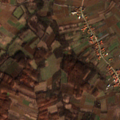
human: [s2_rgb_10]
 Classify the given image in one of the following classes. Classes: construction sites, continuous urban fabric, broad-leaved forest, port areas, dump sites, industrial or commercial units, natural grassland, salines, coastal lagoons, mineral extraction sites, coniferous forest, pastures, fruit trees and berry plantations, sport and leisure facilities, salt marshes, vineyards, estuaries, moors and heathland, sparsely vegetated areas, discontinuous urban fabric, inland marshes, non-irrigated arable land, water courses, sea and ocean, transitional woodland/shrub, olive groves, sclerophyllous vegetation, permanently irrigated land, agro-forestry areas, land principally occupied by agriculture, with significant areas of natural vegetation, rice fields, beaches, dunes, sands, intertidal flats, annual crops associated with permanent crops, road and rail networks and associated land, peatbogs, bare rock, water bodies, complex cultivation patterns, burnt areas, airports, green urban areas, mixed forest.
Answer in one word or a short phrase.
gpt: non-irrigated arable land, complex cultivation patterns, land principally occupied by agriculture, with significant areas of natural vegetation